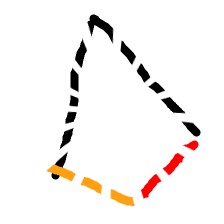
Shape: kite